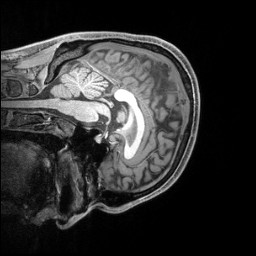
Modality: T1w
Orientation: sagittal
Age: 23
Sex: male
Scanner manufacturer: siemens
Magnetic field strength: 3 T
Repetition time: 2.4 s
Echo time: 0.00219 s